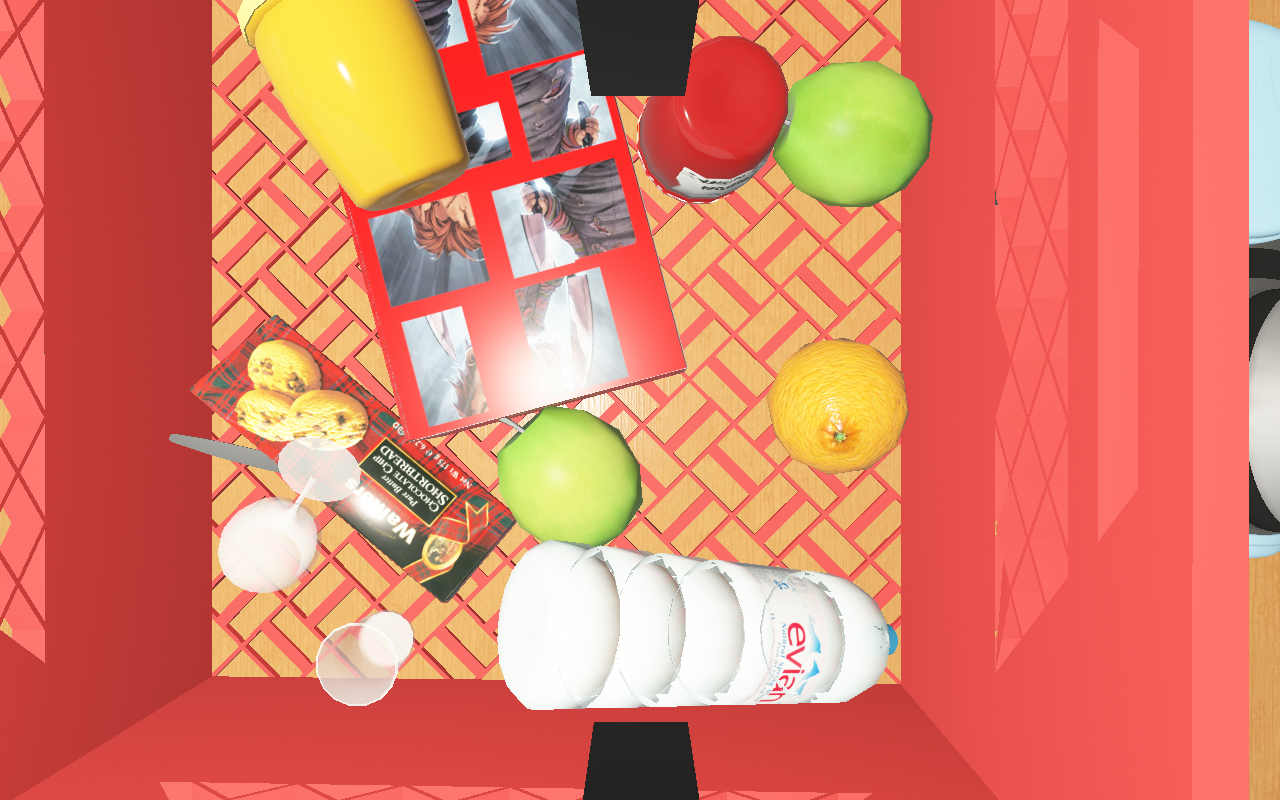
Objects in the scene:
carafe
water bottle
apple
apple
orange
orange
spoon
glass
wineglass
jam jar
cereal box
biscuit box